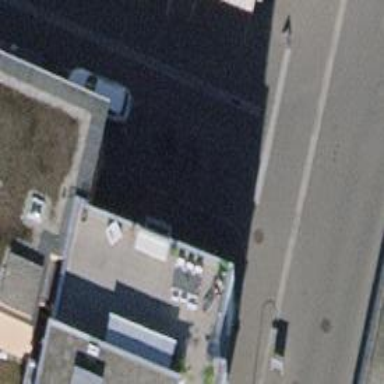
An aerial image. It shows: Bicycle parking area.